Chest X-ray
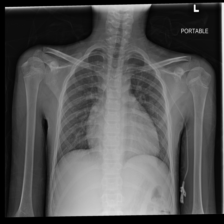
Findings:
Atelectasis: negative
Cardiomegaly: positive
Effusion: negative
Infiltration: positive
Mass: negative
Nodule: positive
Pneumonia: negative
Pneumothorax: negative
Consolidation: negative
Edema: positive
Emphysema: negative
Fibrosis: negative
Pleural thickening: negative
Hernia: negative